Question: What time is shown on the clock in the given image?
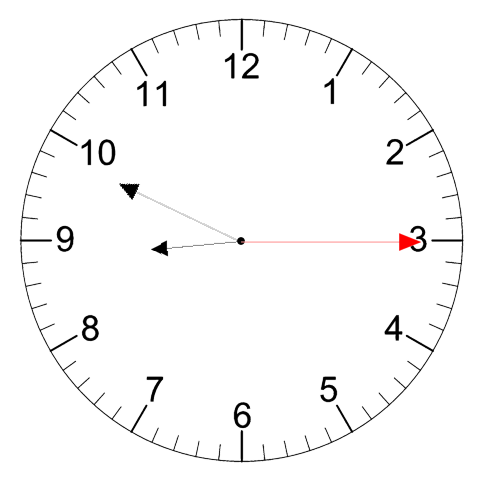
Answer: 08:49:15